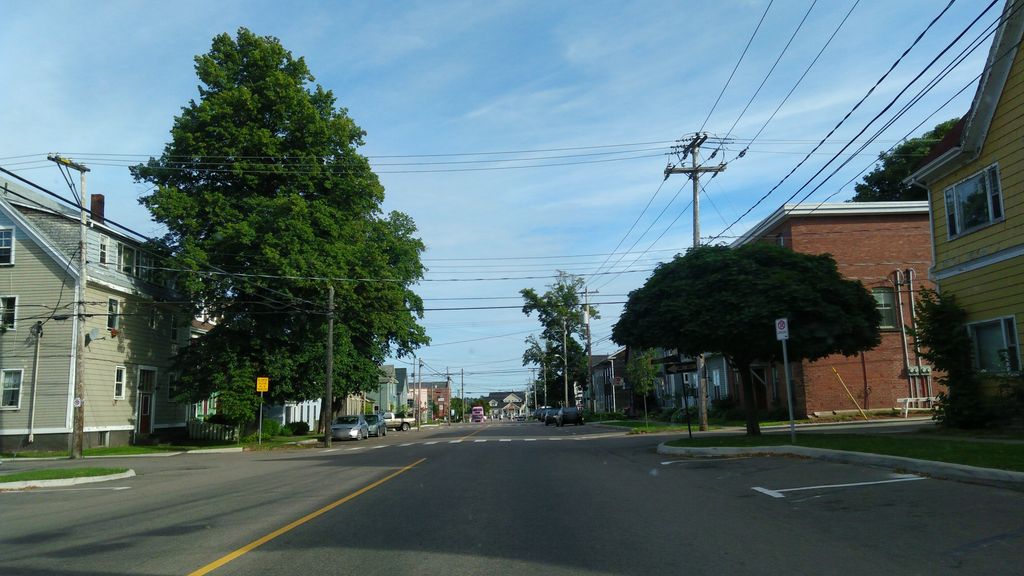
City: charlottetown